Interaction volume radius: 10 \u00c5
Interaction volume height: 40 \u00c5
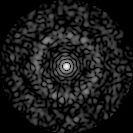
Disorder parameter: 0.8471